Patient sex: M
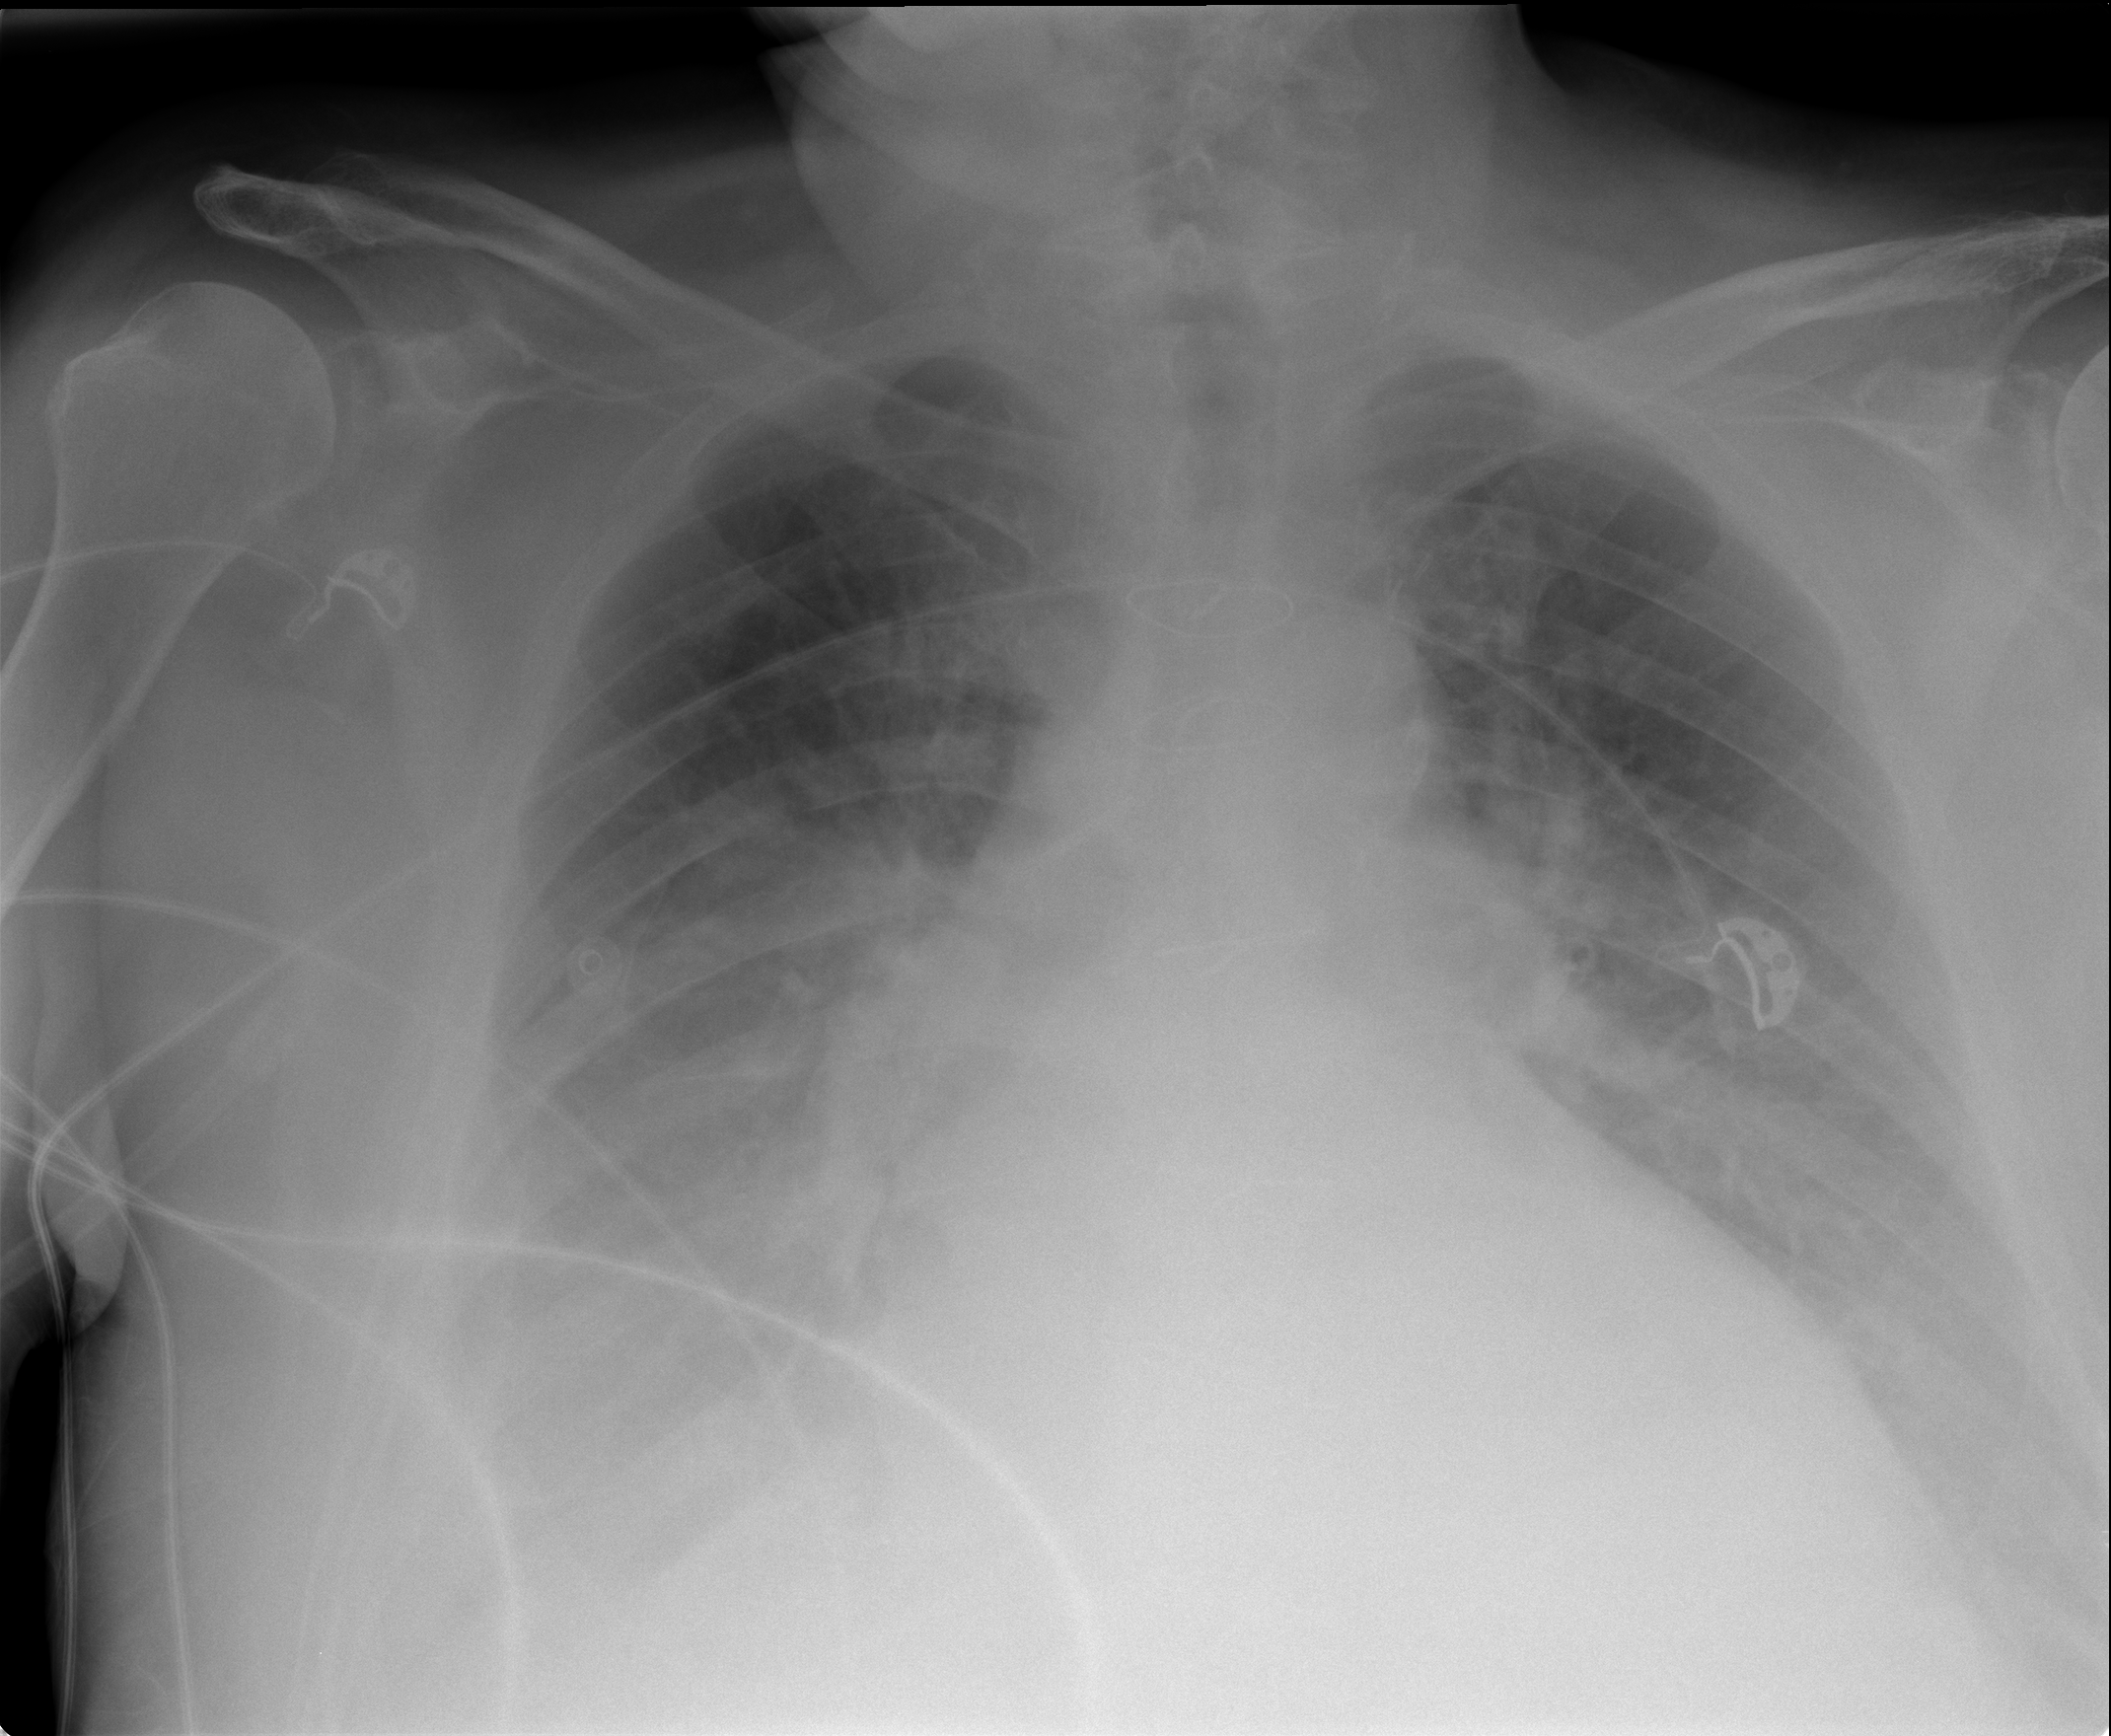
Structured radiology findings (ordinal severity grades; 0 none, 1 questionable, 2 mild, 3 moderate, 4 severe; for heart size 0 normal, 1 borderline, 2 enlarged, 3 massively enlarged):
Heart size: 2
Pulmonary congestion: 3
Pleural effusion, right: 2
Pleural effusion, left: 2
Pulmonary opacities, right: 2
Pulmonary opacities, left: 2
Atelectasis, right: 2
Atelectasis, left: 2